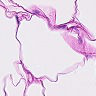
Metastatic tissue present: no